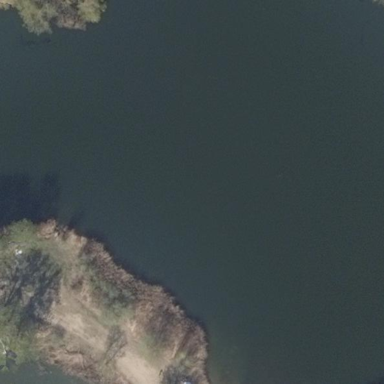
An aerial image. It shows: Beautiful lake surrounded by nature.